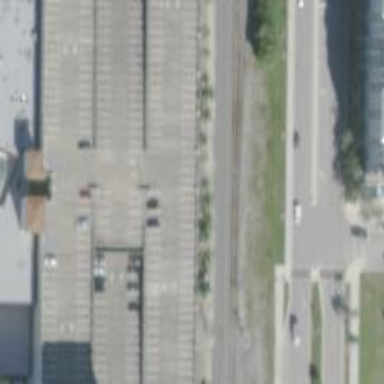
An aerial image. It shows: Multi-storey parking building.